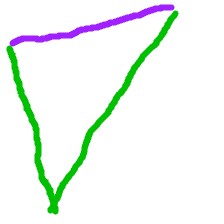
Shape: triangle